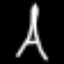
Label: The Eiffel Tower